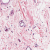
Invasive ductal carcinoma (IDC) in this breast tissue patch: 0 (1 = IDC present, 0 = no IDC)